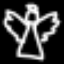
Label: angel